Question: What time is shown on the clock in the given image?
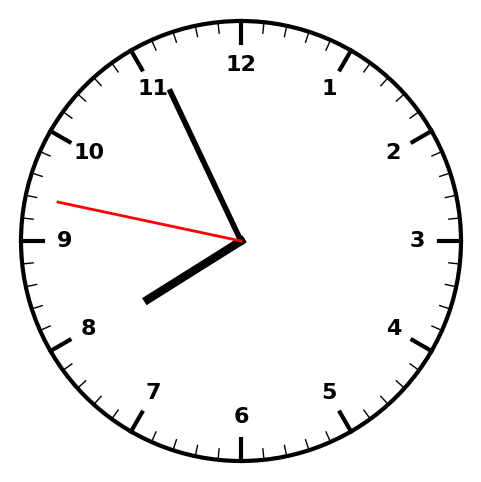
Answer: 07:55:47